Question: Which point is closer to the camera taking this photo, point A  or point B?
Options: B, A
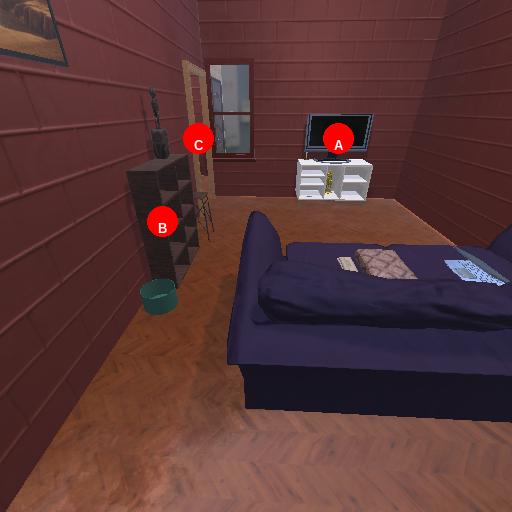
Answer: B